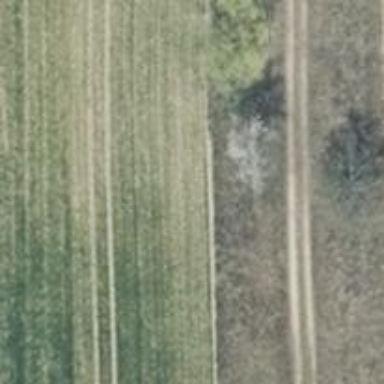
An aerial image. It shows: Row of deciduous broadleaved trees.